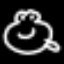
Label: frog